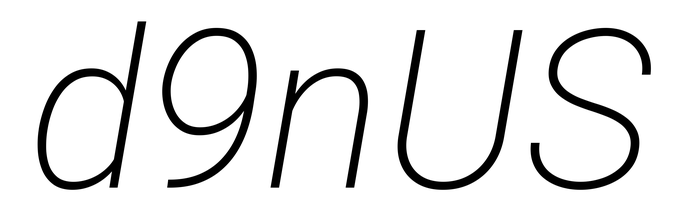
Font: Roboto-Italic_ExtraLight_Italic